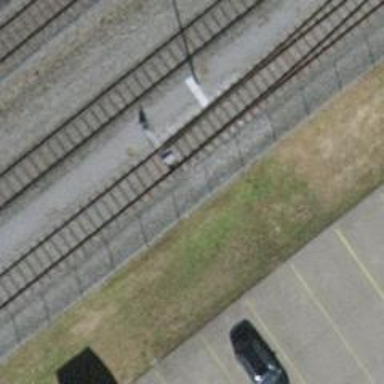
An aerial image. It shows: Railway switch.